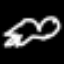
Label: frog